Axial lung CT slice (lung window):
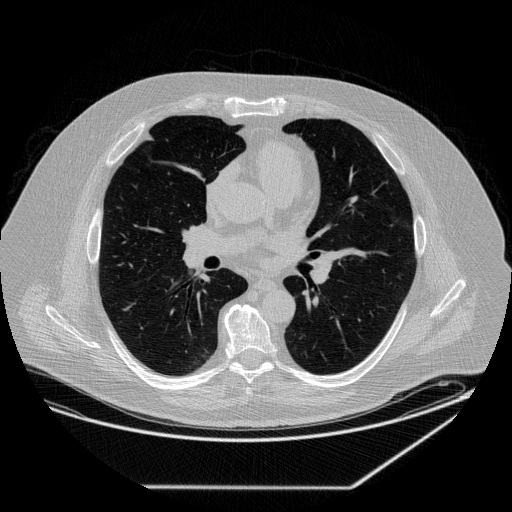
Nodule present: no